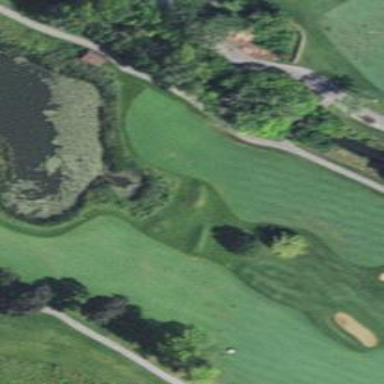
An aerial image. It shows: Grassy area designated as golf fairway.